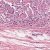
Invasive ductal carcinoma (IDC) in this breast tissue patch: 1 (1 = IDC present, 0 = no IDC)